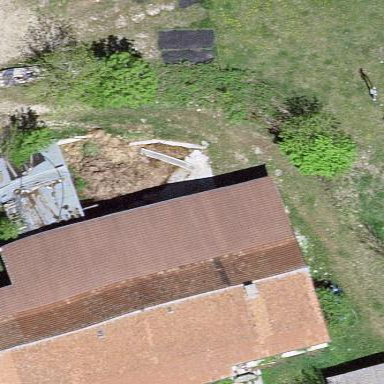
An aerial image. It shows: Farmyard area.